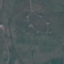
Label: HerbaceousVegetation